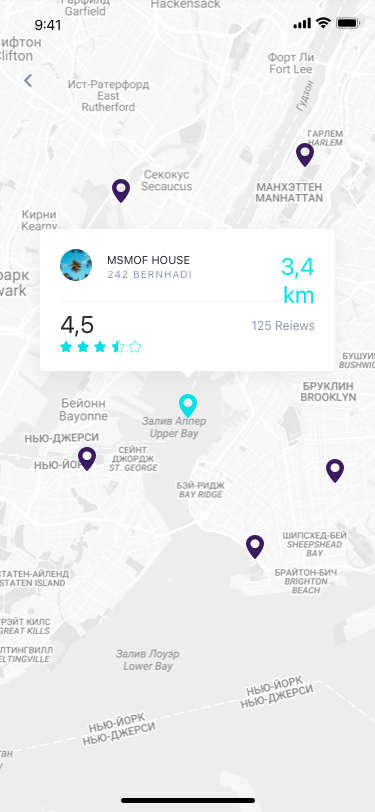
Text in this UI design:
125 Reiews
4,5
3,4 km
MSMOF HOUSE
242 Bernhadi
9:41